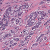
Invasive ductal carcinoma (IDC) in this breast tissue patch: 1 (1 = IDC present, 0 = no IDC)